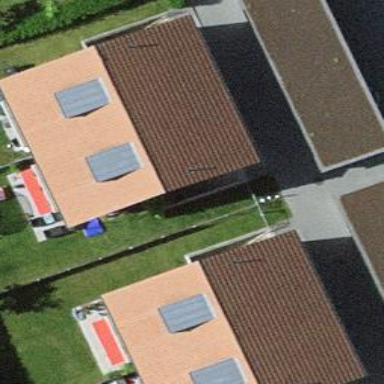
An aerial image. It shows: Terrace building.